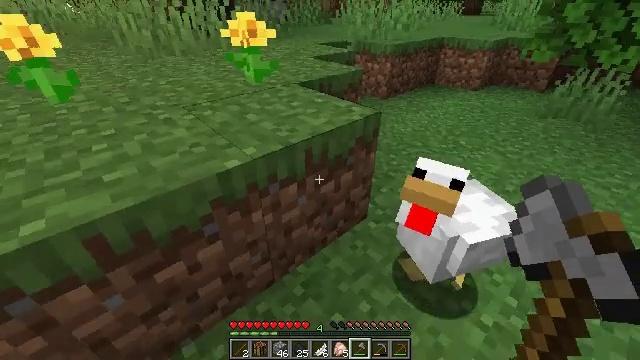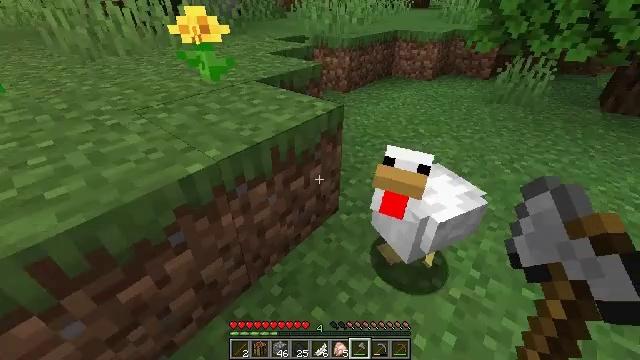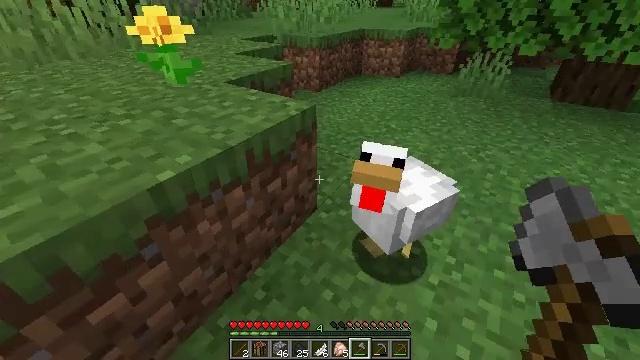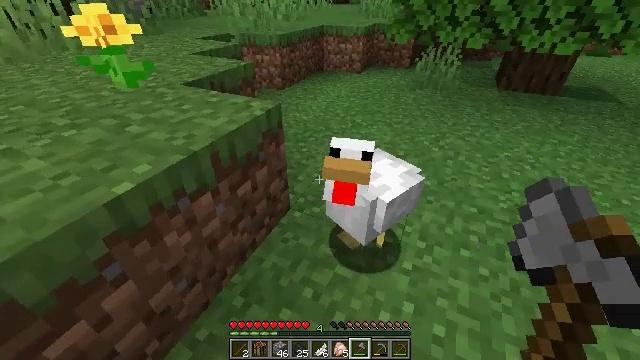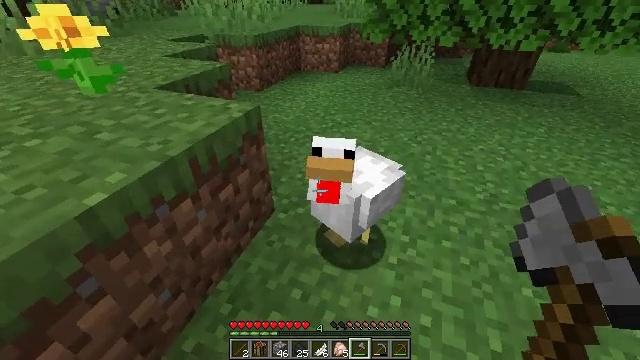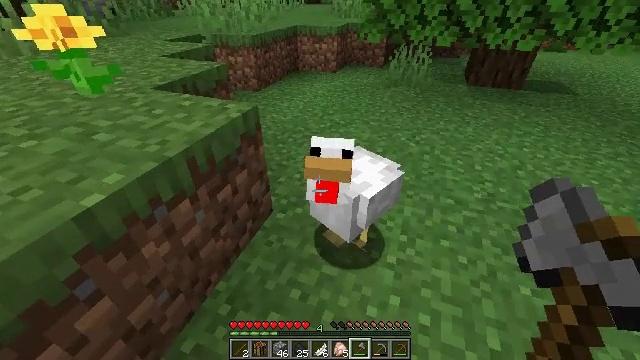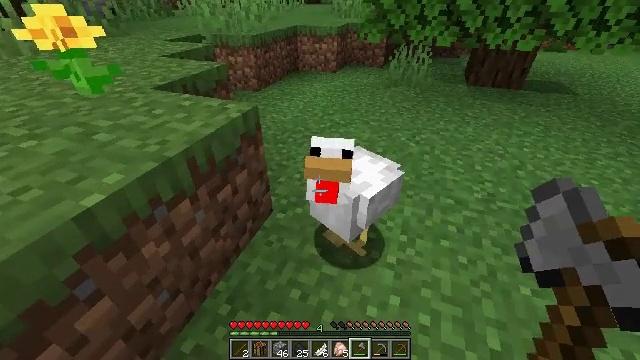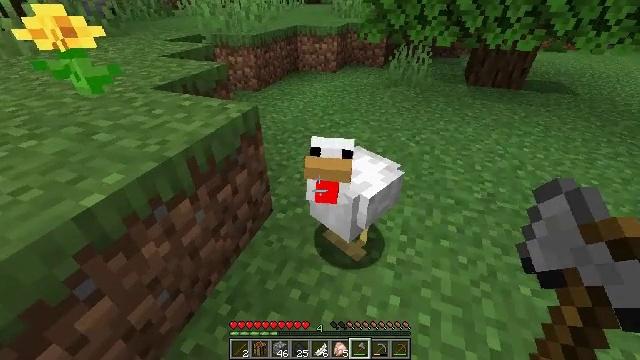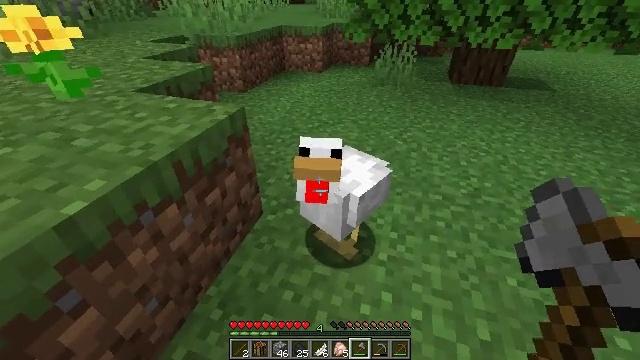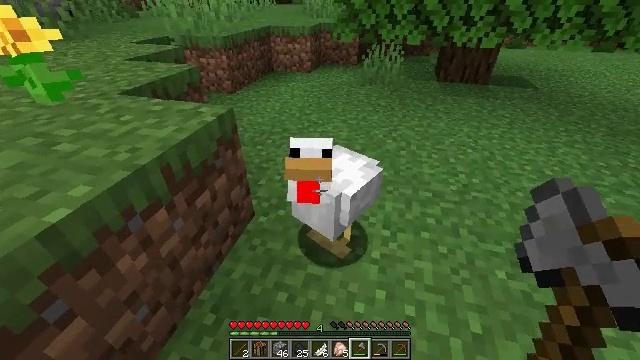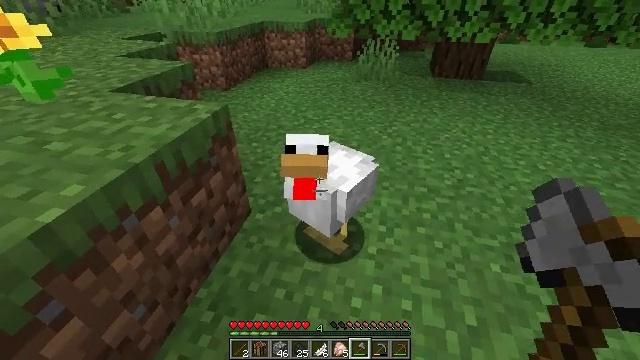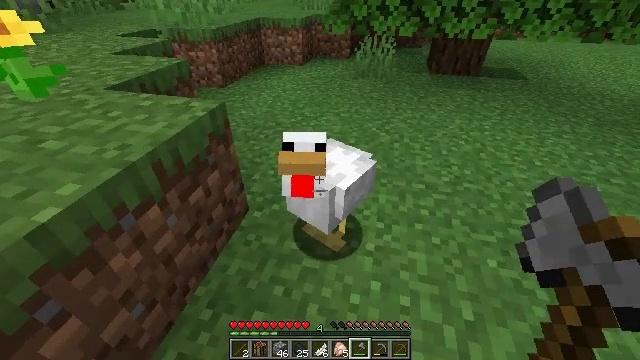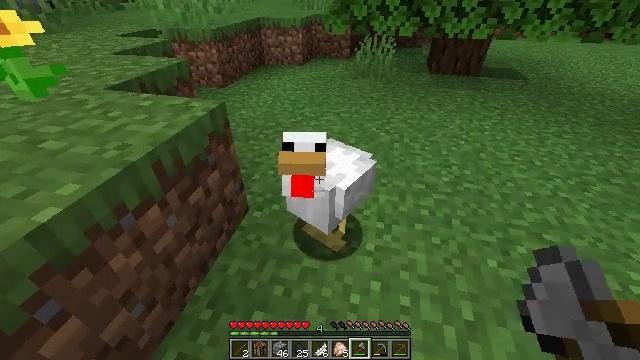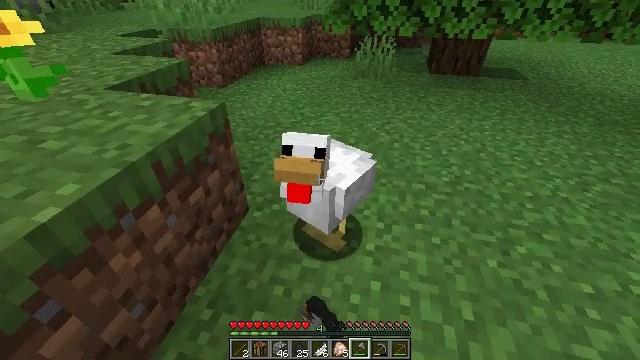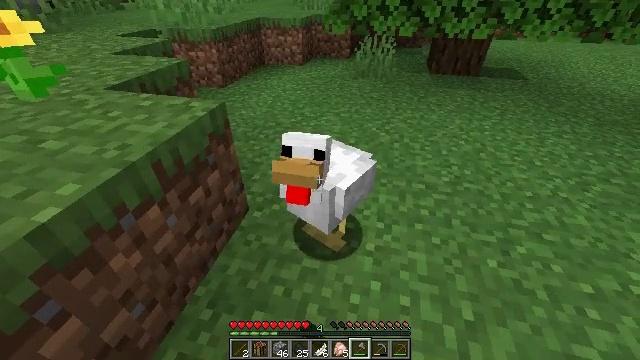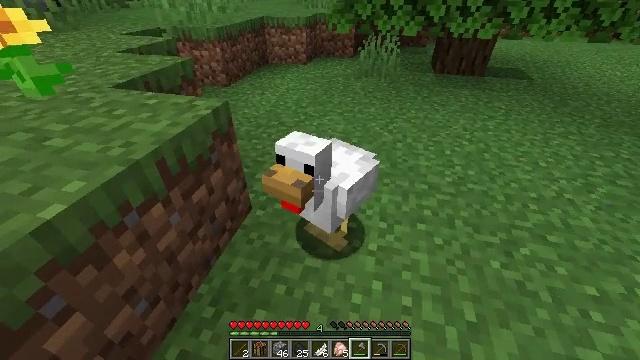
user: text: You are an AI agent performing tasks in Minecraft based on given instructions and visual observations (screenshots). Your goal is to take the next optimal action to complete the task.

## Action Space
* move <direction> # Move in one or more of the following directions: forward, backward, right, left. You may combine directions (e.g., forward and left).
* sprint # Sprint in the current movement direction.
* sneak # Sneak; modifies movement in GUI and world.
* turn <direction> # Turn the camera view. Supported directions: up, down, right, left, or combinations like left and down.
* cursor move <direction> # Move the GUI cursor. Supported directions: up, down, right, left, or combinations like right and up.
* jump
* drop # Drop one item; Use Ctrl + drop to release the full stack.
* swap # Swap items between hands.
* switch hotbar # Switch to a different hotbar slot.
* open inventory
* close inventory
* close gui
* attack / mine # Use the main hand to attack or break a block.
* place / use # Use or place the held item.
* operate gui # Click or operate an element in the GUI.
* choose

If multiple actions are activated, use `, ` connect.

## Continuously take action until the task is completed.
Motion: motion action
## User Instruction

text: Hunt a chicken.
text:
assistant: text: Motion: turn right
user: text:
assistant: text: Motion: turn right
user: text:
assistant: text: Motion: turn right
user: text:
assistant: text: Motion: turn right
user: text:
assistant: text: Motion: no_op
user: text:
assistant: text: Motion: no_op
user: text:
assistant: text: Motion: no_op
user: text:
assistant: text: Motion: turn right
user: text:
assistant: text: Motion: turn right
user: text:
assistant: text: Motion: turn right
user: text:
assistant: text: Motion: no_op
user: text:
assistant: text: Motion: attack / mine
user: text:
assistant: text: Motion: attack / mine
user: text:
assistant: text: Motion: attack / mine
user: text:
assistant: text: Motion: no_op
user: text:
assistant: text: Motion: no_op
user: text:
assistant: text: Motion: turn left
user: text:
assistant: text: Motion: no_op
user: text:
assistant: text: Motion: move forward
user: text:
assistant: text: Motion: move forward, turn right and up
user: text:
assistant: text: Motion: move forward and move left, turn right
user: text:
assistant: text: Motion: move forward and move left, turn right
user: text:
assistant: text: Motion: move forward and move left, turn right
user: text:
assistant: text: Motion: move forward and move left, turn right
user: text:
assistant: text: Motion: move forward and move left, turn right
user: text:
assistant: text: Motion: turn right
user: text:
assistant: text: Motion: move forward, turn right
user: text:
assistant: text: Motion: move forward, turn right
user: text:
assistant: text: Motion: move forward, turn right
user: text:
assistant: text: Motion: move forward, turn right